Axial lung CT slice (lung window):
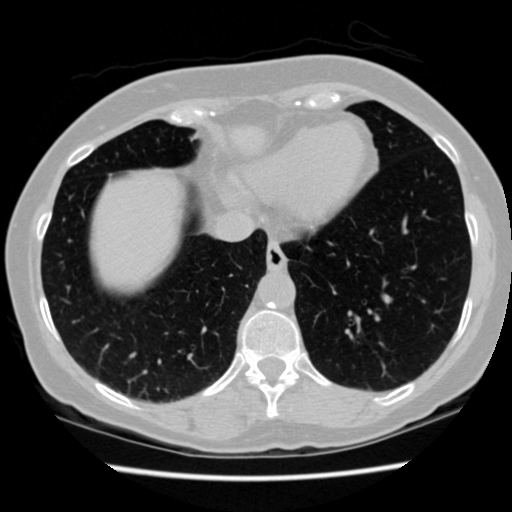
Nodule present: no